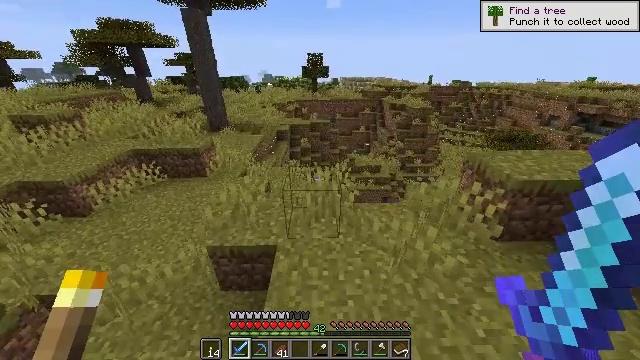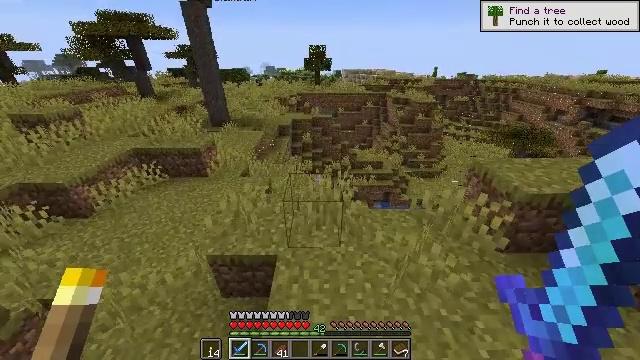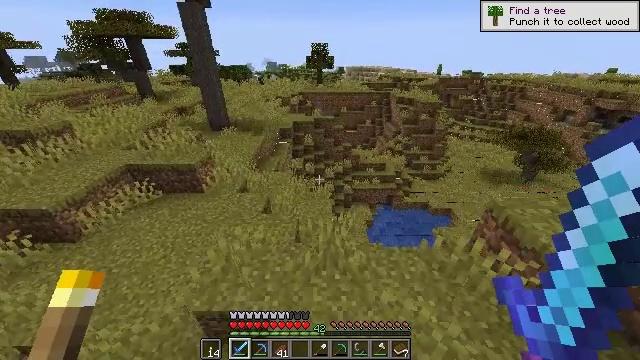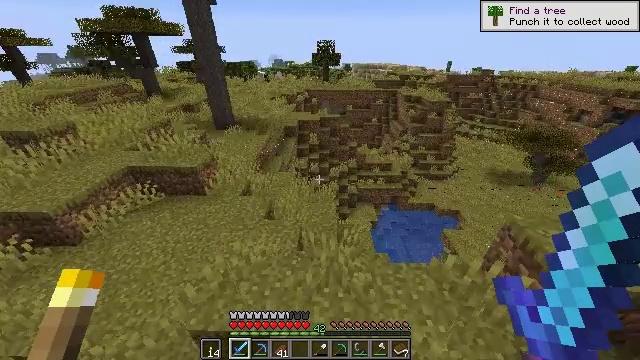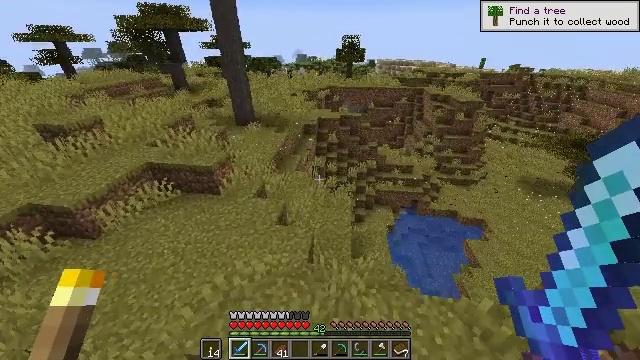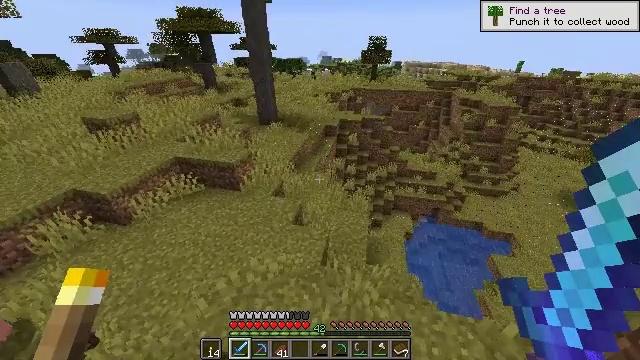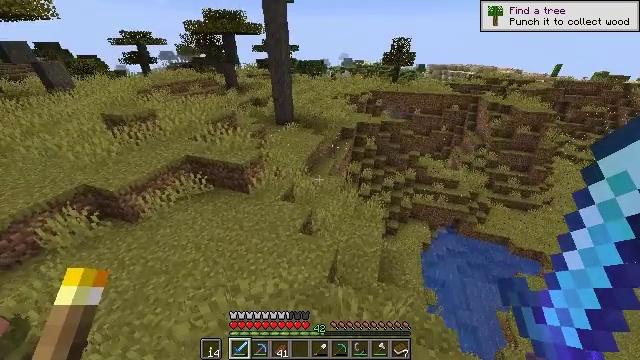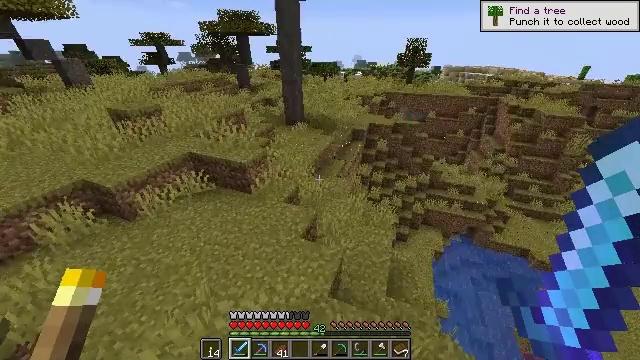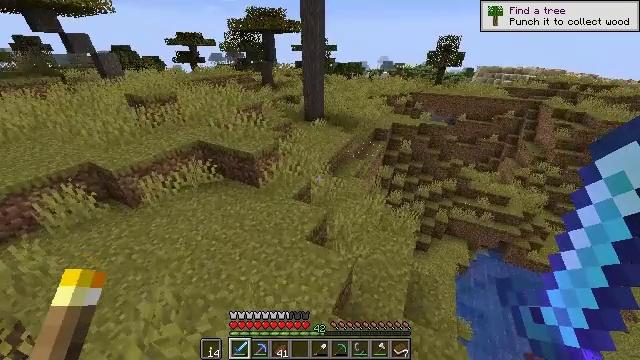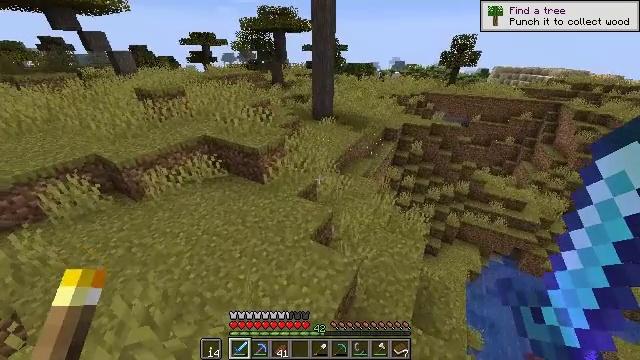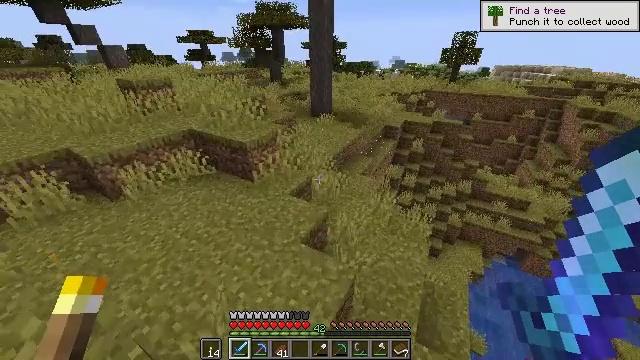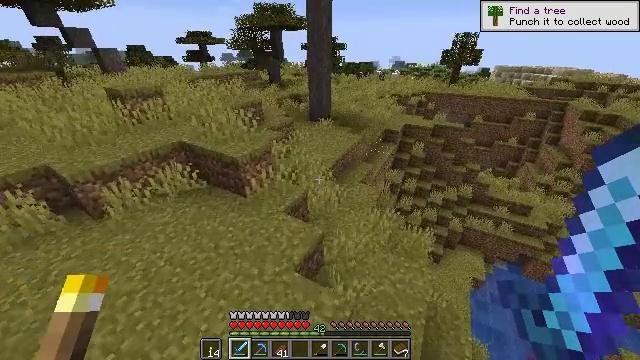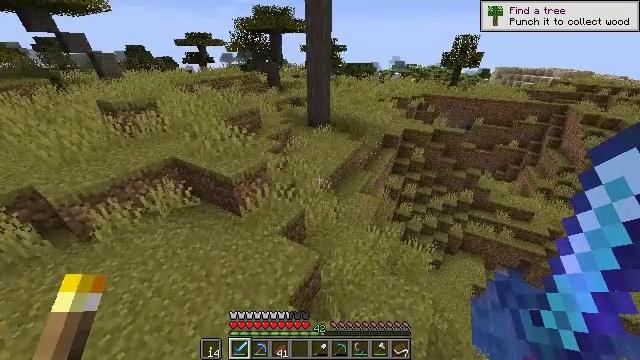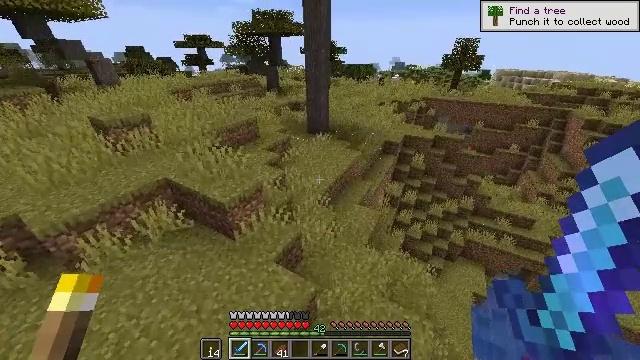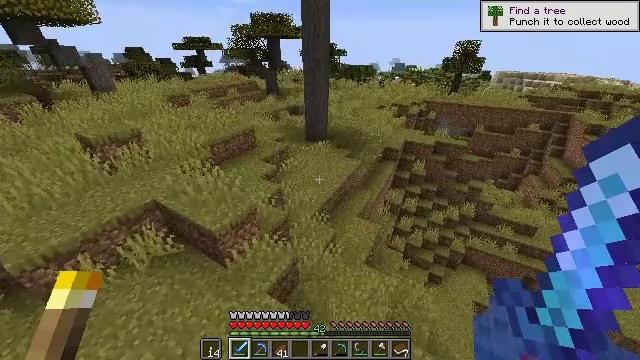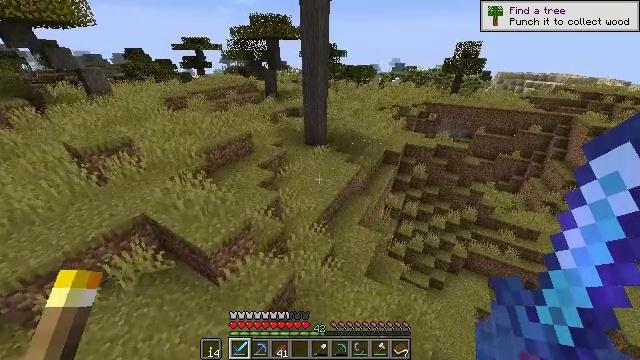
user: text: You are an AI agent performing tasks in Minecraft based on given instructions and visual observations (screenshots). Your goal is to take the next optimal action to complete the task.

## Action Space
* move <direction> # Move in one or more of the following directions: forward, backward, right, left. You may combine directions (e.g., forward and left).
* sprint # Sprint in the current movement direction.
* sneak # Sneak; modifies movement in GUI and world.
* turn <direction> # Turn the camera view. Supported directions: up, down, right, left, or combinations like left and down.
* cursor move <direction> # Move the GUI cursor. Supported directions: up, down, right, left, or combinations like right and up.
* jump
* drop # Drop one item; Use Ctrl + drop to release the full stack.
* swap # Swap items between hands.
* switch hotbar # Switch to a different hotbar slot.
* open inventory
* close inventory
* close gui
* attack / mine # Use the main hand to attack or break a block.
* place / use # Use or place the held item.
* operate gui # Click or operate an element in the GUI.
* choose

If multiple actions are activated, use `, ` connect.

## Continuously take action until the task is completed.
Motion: motion action
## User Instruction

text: Pick up the enchanting table.
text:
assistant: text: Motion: move forward, sprint, turn down, jump
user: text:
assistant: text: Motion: move forward, sprint, jump
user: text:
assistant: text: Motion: move forward, sprint, turn left, jump
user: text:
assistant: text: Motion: move forward, sprint, turn left, jump
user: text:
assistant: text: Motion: move forward, sprint, turn left
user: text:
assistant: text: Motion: move forward, sprint, turn left
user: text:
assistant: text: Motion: move forward, sprint, turn left
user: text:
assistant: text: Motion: move forward, sprint, turn left
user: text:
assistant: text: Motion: move forward, sprint, turn left
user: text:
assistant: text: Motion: move forward, sprint, jump
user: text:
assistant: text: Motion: move forward, sprint, jump
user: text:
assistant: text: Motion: move forward, sprint, jump
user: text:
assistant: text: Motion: move forward, sprint, jump
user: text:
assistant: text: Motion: move forward, sprint, jump
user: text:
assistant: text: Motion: move forward, sprint
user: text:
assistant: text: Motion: move forward, sprint
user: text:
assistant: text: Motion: move forward and move right, sprint
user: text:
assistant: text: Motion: move forward and move right, sprint
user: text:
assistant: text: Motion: move forward and move right, sprint
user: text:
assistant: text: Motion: move forward and move right, sprint
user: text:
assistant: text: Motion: move forward, sprint
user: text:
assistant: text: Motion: move forward, sprint
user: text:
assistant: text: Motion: move forward, sprint, turn left
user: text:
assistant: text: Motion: move forward, sprint, turn left and up
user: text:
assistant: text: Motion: move forward, sprint, turn left and up
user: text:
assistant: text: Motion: move forward, sprint, turn left and up, jump
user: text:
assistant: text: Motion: move forward, sprint, jump
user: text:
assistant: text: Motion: move forward, sprint, jump
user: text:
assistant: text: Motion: move forward, sprint, jump
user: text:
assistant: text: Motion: move forward, sprint, turn up, jump